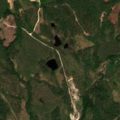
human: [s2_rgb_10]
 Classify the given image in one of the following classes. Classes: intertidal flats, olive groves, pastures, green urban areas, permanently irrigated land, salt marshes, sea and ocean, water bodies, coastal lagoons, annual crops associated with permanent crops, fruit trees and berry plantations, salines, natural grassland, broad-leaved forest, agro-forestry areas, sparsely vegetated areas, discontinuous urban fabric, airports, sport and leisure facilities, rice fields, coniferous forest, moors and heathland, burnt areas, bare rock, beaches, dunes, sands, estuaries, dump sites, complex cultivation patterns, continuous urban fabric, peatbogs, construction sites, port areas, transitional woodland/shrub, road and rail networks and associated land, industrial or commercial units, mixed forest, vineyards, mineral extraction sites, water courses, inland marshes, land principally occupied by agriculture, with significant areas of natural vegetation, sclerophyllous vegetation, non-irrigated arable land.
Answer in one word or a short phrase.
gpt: coniferous forest, transitional woodland/shrub